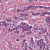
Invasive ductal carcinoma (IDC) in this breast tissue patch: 1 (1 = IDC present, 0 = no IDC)